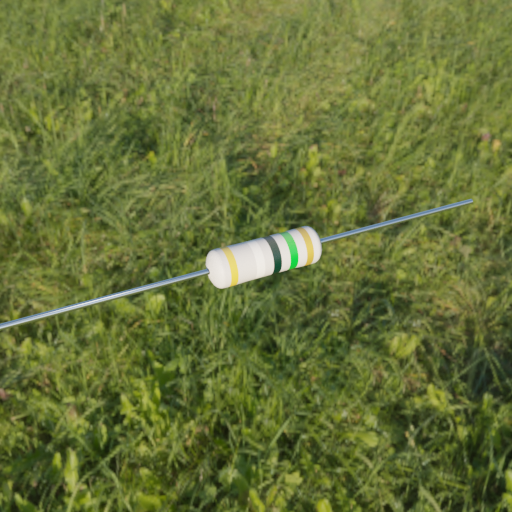
Resistor colour bands (in order): gold, white, black, green, gold